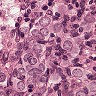
Metastatic tissue present: yes